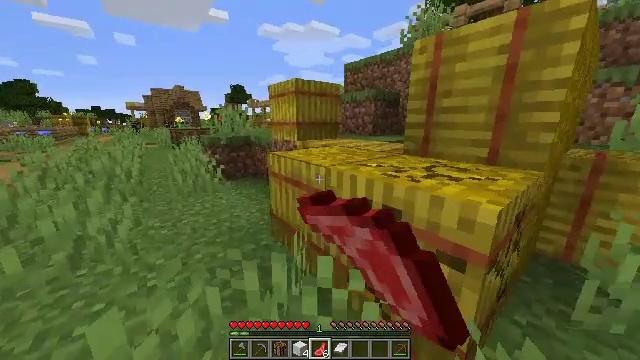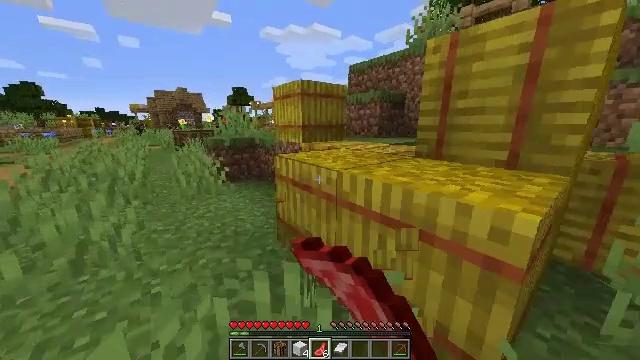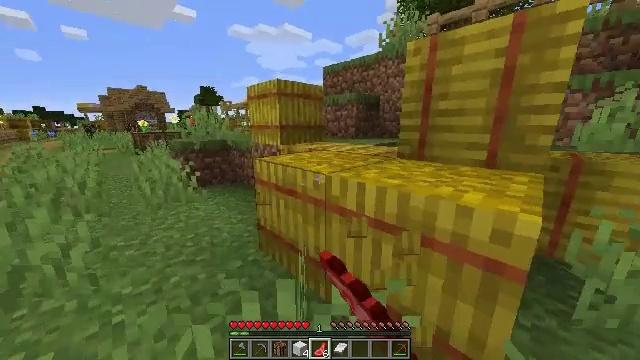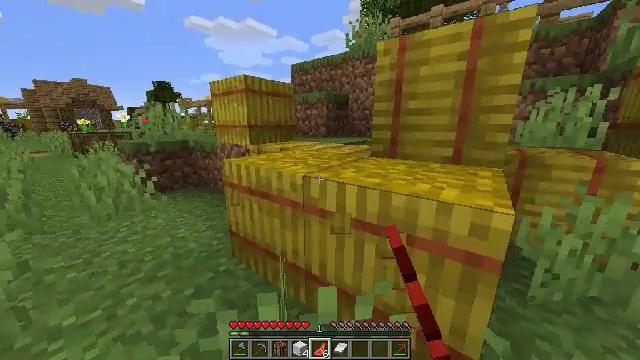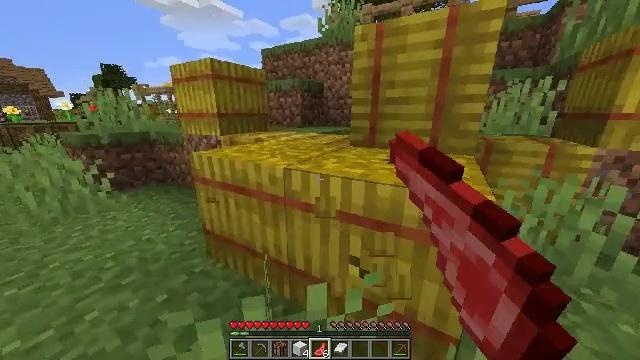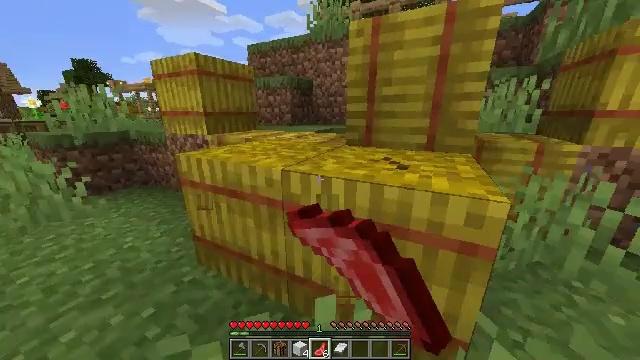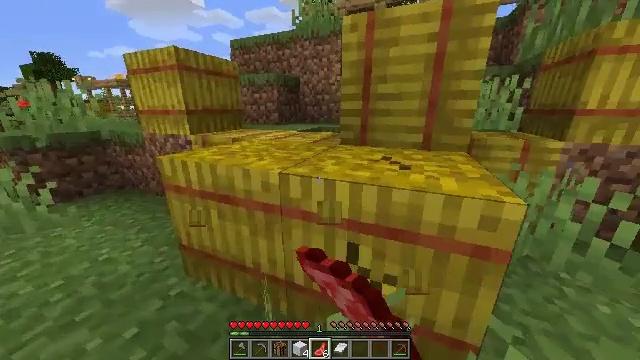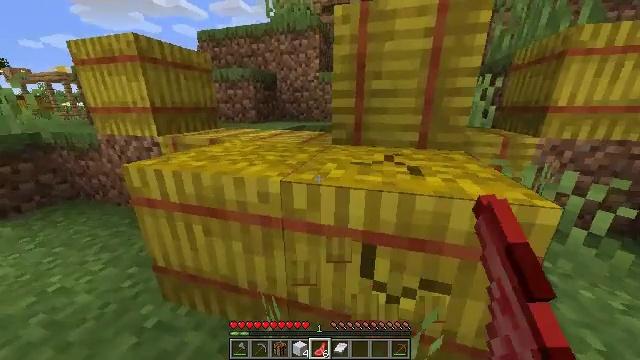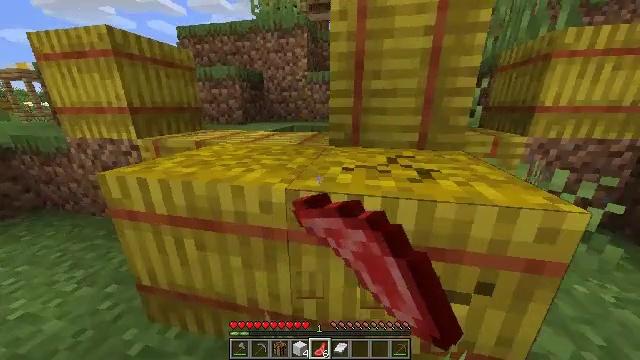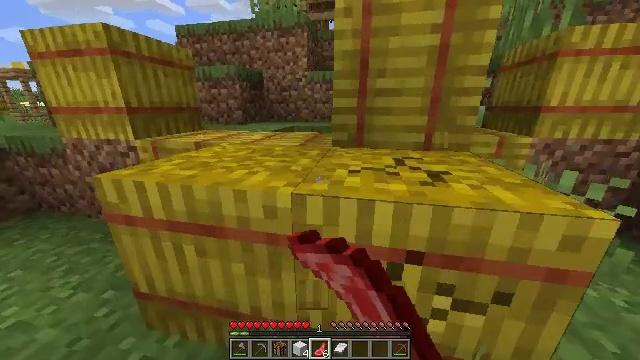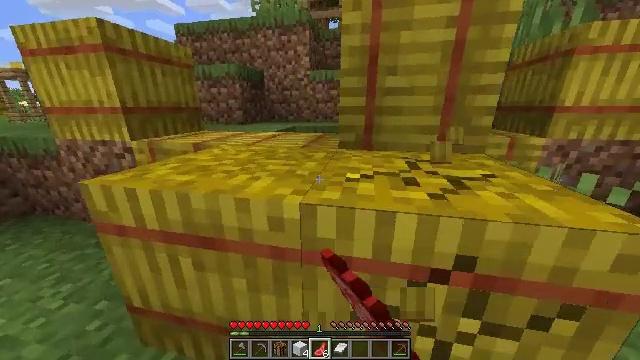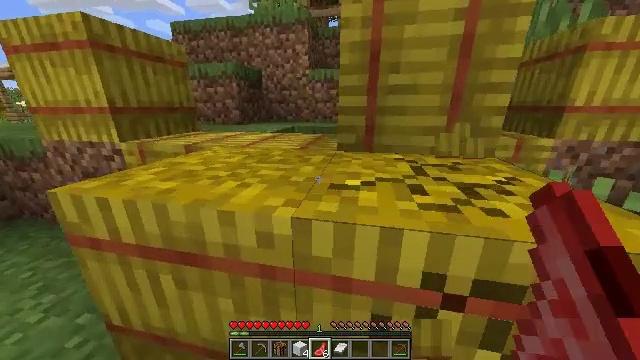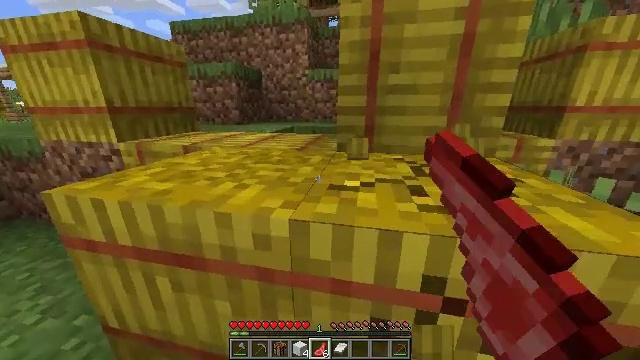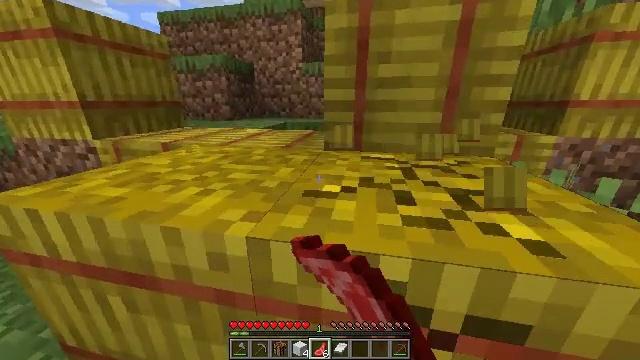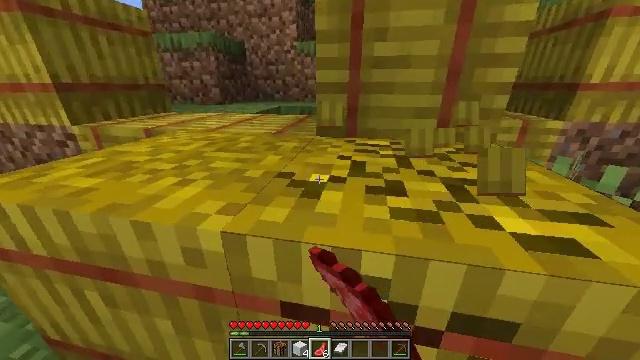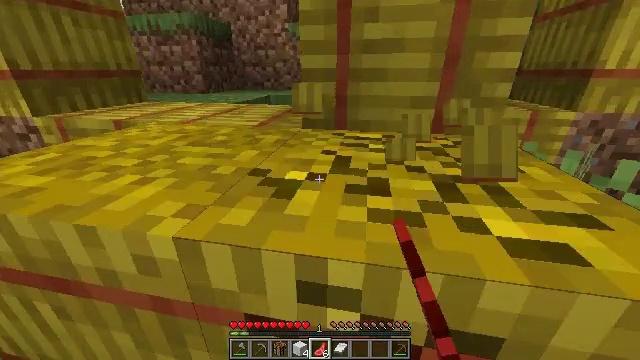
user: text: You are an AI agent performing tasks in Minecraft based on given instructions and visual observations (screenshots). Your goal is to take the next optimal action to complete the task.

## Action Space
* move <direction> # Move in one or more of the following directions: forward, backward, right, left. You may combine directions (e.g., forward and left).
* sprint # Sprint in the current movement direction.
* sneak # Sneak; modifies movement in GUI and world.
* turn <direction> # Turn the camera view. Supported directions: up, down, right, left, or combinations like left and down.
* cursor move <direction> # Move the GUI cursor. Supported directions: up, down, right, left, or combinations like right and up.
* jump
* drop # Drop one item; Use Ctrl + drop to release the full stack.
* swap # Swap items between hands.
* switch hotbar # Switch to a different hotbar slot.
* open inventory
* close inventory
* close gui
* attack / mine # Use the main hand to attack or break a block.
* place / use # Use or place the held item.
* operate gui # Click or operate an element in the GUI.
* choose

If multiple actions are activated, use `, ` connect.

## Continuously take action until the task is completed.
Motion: motion action
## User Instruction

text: Collect a hay block for crafting.
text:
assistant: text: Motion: move forward and move left, sneak, attack / mine
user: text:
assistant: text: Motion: move forward and move left, sneak, turn right, attack / mine
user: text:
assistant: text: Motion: move forward, sneak, turn right, attack / mine
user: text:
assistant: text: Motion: move forward and move left, sneak, turn right and down, attack / mine
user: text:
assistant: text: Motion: move forward and move left, sneak, turn right, attack / mine
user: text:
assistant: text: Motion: move forward and move left, sneak, turn right, attack / mine
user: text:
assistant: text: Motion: move forward and move left, sneak, turn right, attack / mine
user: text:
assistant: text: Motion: move forward and move left, sneak, turn right, attack / mine
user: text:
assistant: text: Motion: move forward, sneak, attack / mine
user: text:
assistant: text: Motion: move forward, sneak, attack / mine
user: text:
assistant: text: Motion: move forward and move right, sneak, attack / mine
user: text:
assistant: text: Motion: move forward and move right, sneak, attack / mine
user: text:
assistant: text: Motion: move right, sneak, turn down, attack / mine
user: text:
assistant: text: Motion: move right, sneak, turn down, attack / mine
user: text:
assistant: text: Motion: move right, sneak, turn down, attack / mine
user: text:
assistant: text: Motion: sneak, attack / mine
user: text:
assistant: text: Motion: sneak, attack / mine
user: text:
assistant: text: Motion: sneak, turn left, attack / mine
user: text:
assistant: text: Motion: sneak, attack / mine
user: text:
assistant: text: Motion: sneak, attack / mine
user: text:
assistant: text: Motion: sneak, attack / mine
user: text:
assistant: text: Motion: sneak, attack / mine
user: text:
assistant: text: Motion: sneak, turn left, attack / mine
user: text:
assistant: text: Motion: move right, sneak, turn left, attack / mine
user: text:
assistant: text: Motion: move right, sneak, turn left and down, attack / mine
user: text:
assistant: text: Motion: move forward and move right, sneak, attack / mine
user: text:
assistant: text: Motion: move forward and move right, sneak, attack / mine
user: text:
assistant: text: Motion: move forward and move right, sneak, turn left, attack / mine
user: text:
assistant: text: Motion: move forward and move left, sneak, turn left, attack / mine
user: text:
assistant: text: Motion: move forward and move left, sneak, attack / mine